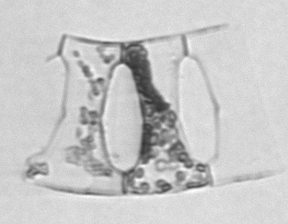
Label: Eucampia